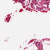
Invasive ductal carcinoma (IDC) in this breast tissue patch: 0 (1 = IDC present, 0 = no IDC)